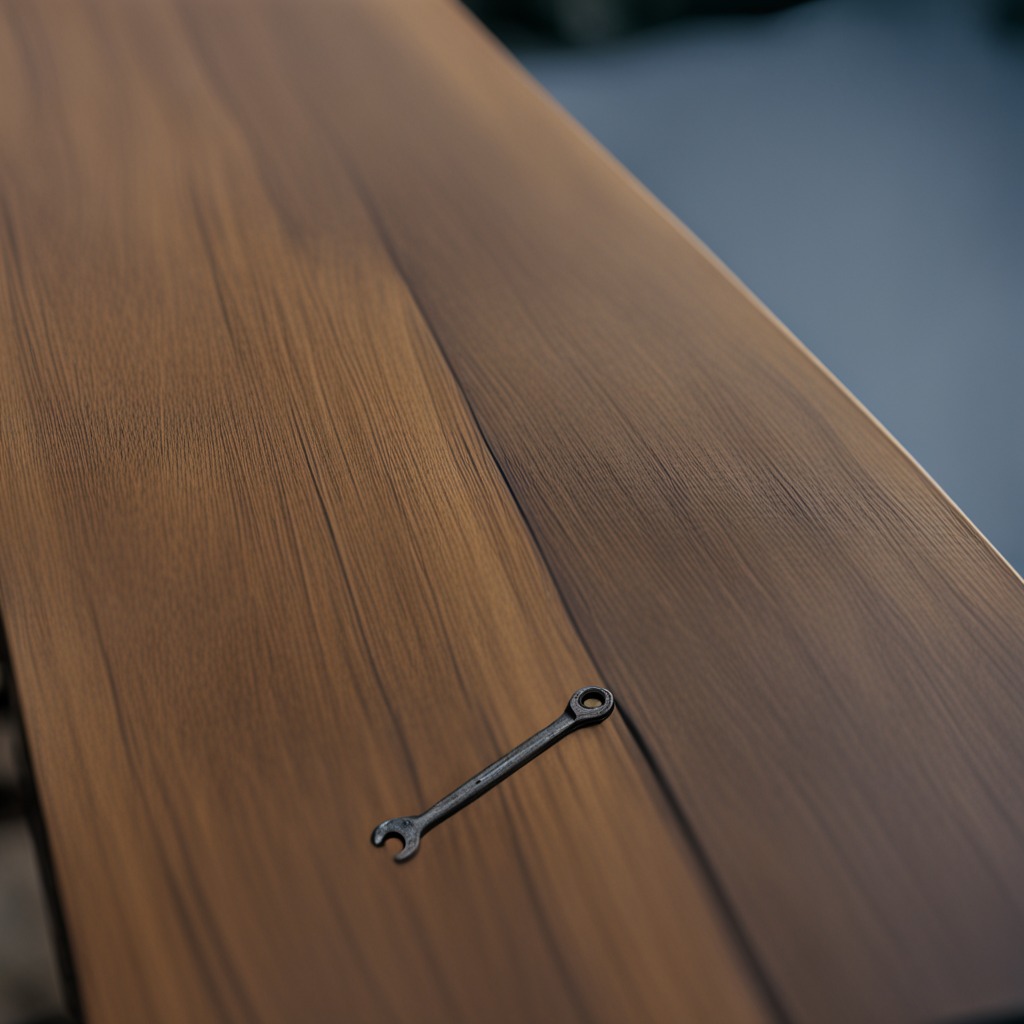
A wrench is lying on a table.